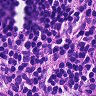
Metastatic tissue present: no